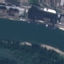
Label: River